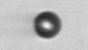
Label: bead